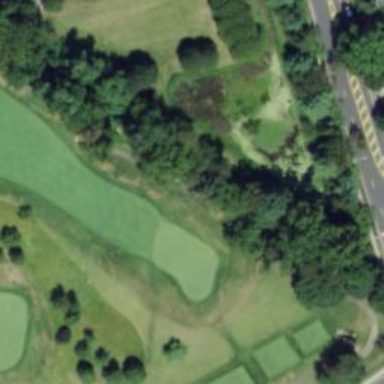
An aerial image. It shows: View of golf hole.